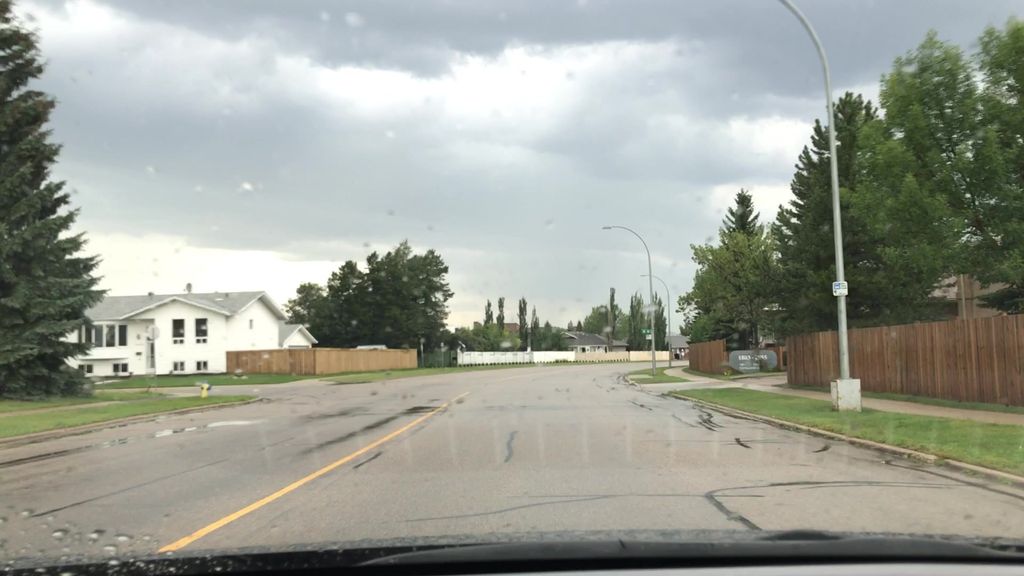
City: edmonton